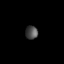
Tissue: lung
Cell type: Endothelial cells
Senescence score: 0.5764
Nuclear area (px): 166
Mean DAPI intensity: 74.108